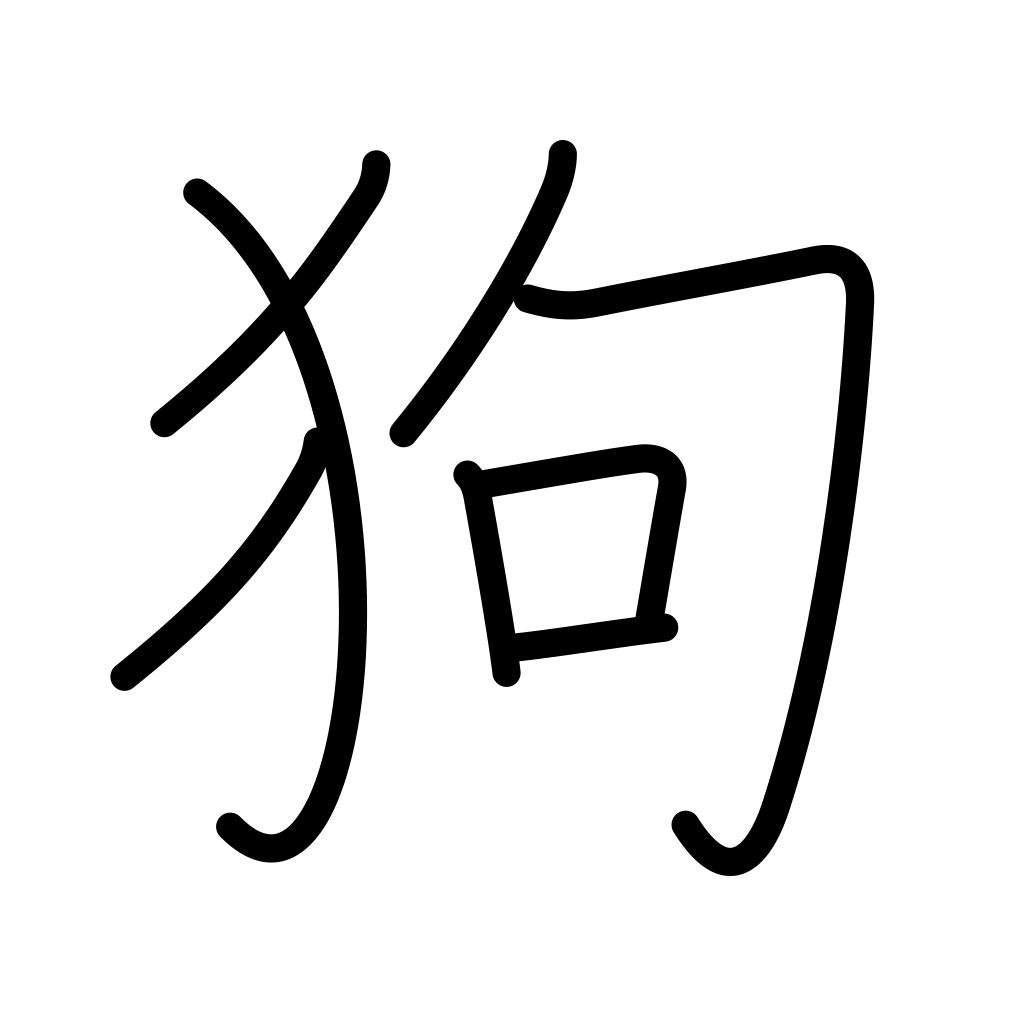
Meaning: puppy, dog